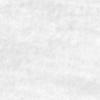
Label: no_change